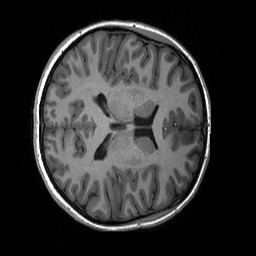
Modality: T1w
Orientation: axial
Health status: ill
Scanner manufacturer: siemens
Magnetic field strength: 3 T
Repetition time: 2.3 s
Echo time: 0.00226 s